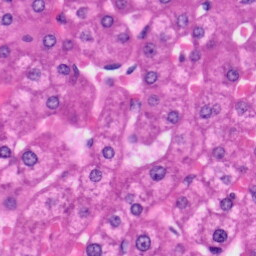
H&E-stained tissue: Liver